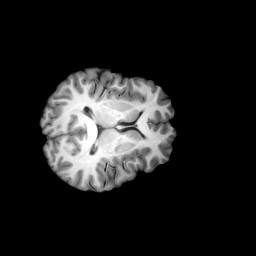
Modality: T1w
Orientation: axial
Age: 31
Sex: female
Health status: healthy